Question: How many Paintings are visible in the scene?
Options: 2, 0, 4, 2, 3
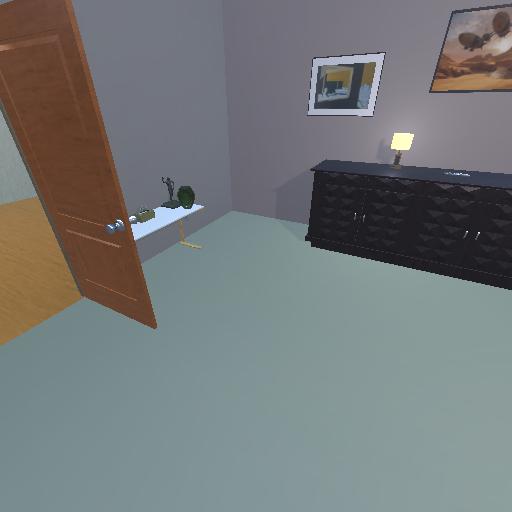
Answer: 2